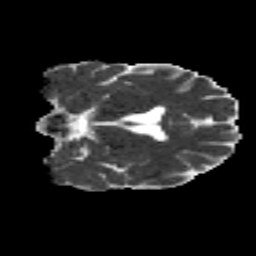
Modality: MD
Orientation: coronal
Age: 34
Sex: male
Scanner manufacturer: siemens
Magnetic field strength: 3 T
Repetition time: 8.8 s
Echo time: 0.085 s